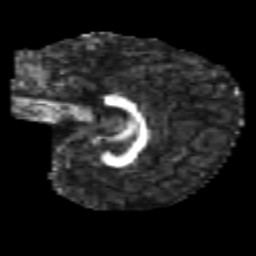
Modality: FA
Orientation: sagittal
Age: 6
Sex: male
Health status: healthy